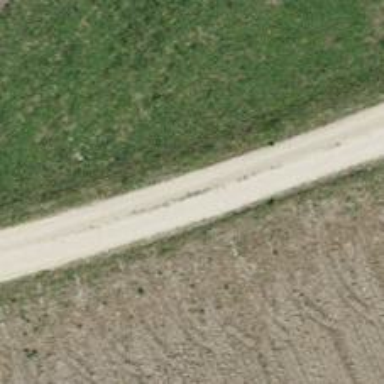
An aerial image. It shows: Agricultural track with grade 1 surface suitable for agricultural vehicles.